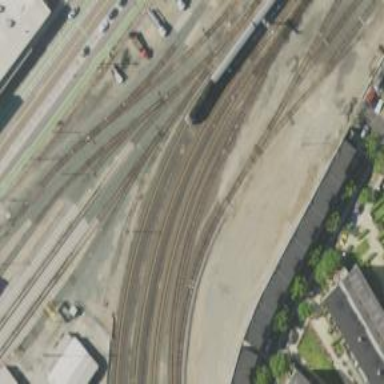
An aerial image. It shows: Railway signal.